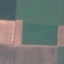
Label: AnnualCrop